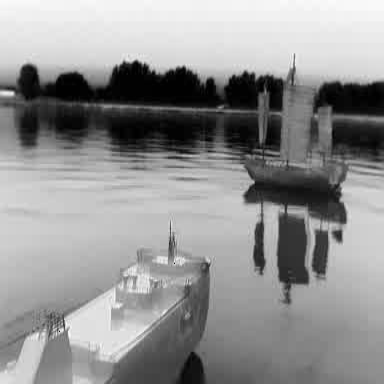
There is a container_ship in the infrared image.